Aerial crown-view tile of a tropical tree (Barro Colorado Island, Panama), acquired 20250715:
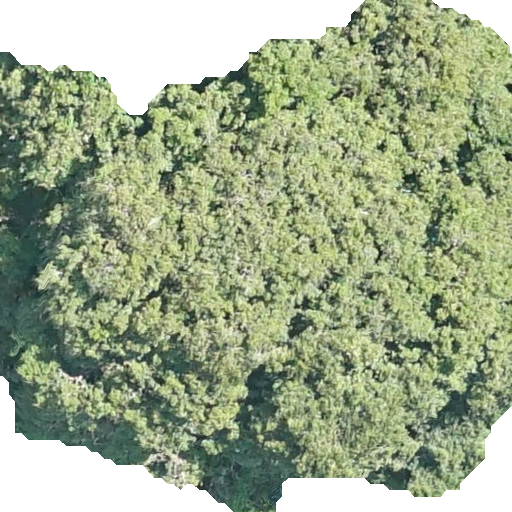
Species: Prioria copaifera
GBIF accepted scientific name: Prioria copaifera
Crown area: 364.18 m²